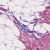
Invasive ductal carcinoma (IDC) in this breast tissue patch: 0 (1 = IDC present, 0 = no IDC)